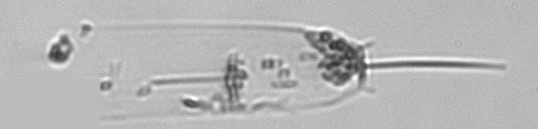
Label: Ditylum_brightwellii